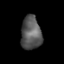
Tissue: lung
Cell type: Endothelial cells
Senescence score: 0.1901
Nuclear area (px): 669
Mean DAPI intensity: 87.786